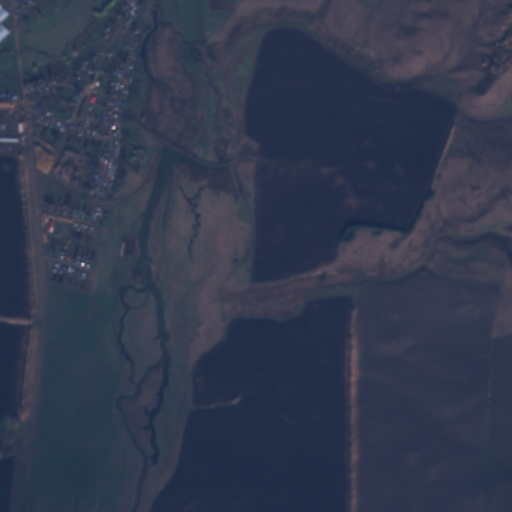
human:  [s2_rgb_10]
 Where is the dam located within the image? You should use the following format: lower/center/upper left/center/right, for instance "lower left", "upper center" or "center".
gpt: The dam is located in the center left of the image.
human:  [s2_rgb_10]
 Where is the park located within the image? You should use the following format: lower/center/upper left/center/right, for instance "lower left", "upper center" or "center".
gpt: The park is located in the upper left of the image.
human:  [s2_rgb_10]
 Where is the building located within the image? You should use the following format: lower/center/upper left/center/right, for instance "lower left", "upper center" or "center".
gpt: There is no building in the image.